Question: I'm trying to get the working area of IE browser
What i have now is this code:
'''
System.Drawing.Rectangle resolution = System.Windows.Forms.Screen.GetWorkingArea(this);
'''
what I'm getting with this code is this:
'''
- resolution {X = 0 Y = 0 Width = 1366 Height = 728} System.Drawing.Rectangle
Bottom 728 int
Height 728 int
IsEmpty false bool
Left 0 int
+ Location {X = 0 Y = 0} System.Drawing.Point
Right 1366 int
+ Size {Width = 1366 Height = 728} System.Drawing.Size
Top 0 int
Width 1366 int
X 0 int
Y 0 int
'''
It's all good but I get height as 728 and that include the toolbar and the menu, I need the real working area without the toolbar and the menu.
Image as example:

I need the size of the work area.
for me it's
But it's need to be Dynamic for other resolutions and
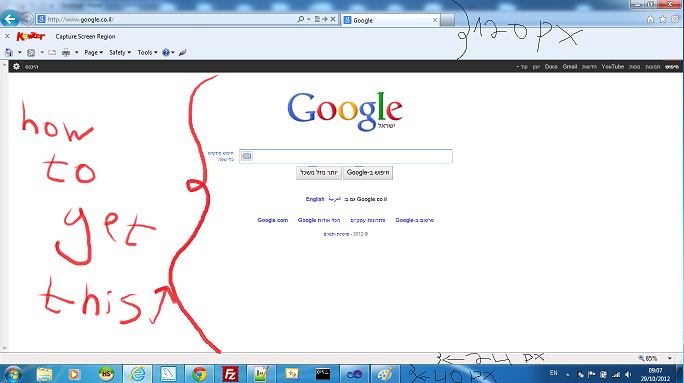
Answer: I found that i can use the
and then all i need is to request this
'''
this.HTMLDocument.documentElement.offsetHeight;
'''